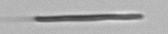
Label: fiber